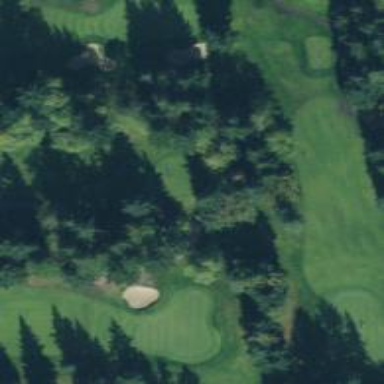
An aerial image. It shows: Golf cartpath that is also road path.